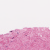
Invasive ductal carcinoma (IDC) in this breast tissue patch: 0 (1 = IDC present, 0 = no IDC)